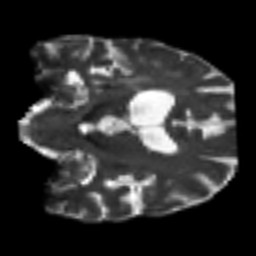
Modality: T2w
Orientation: coronal
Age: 80
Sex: female
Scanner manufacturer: siemens
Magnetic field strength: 3 T
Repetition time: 7.3 s
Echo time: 0.087 s